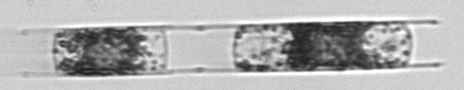
Label: Hemiaulus